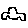
Label: car